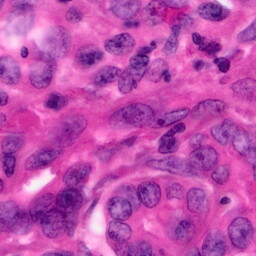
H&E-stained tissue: Pancreatic